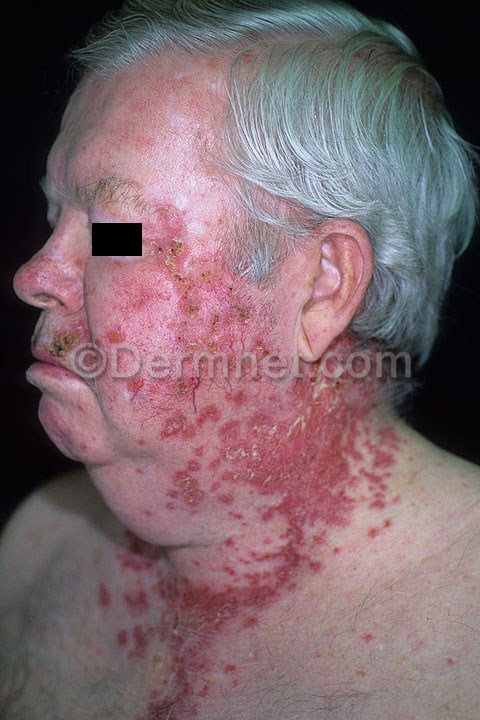
Disease: Actinic Keratosis Basal Cell Carcinoma and other Malignant Lesions